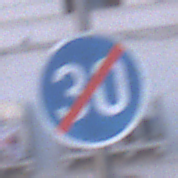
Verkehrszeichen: EndeMindestgeschwindigkeit
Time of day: SunriseSunset
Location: Outdoor (Urban)
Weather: PartlyCloudy
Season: NotSpecified
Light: Natural